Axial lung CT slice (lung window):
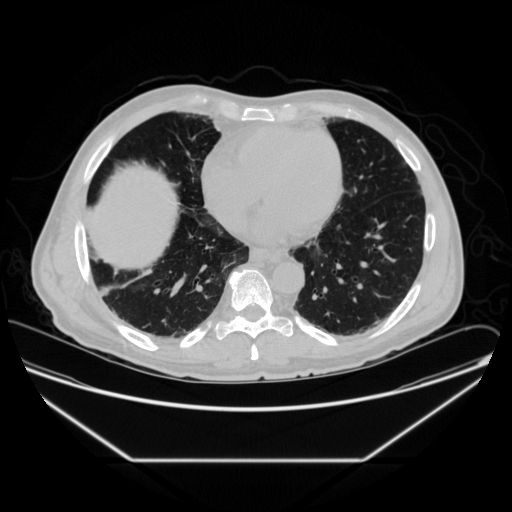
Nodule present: no